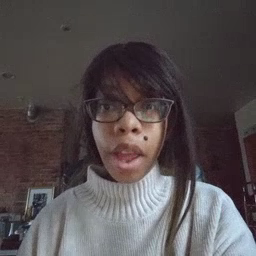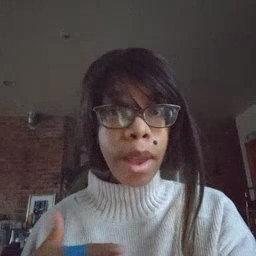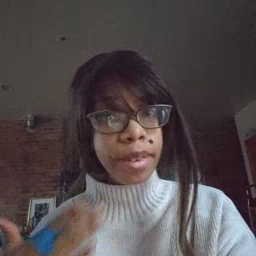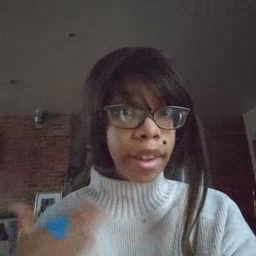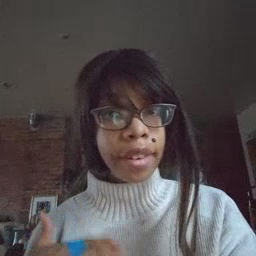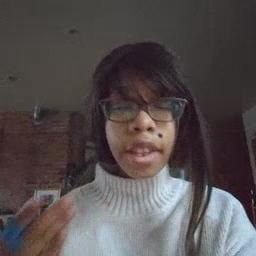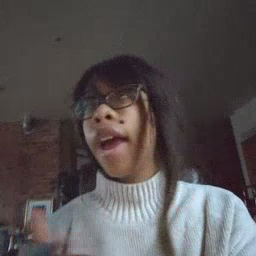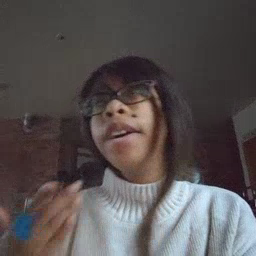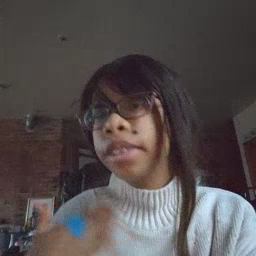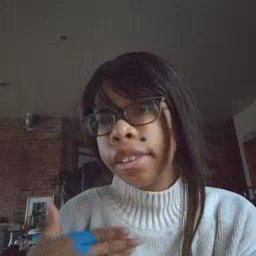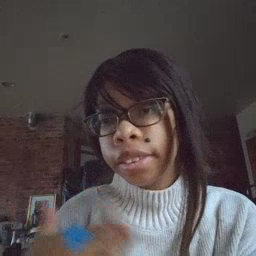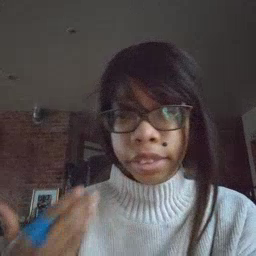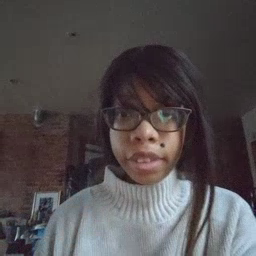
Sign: happy